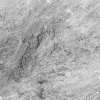
Atmospheric dust classification: not_dusty